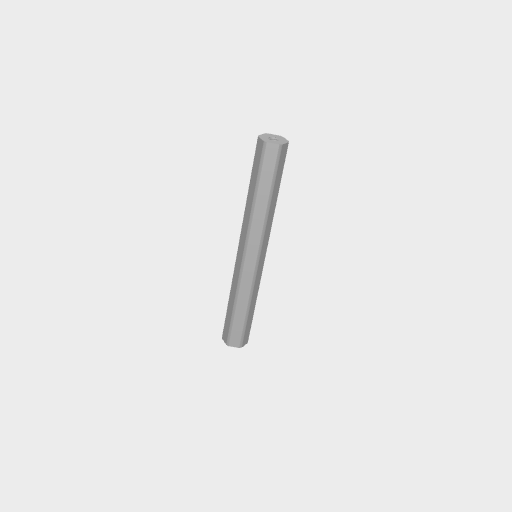
Part: Shaft12ROD96